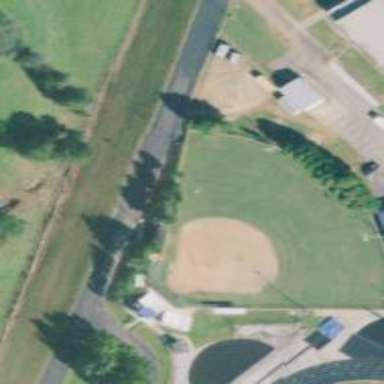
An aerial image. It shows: Baseball pitch for leisure land.